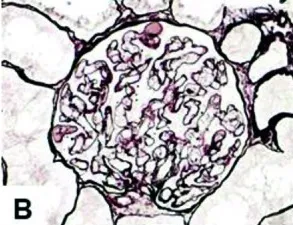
Light microscopy of initial renal biopsy specimens shows thickening of the glomerular capillary walls, thrombus-like structures within the glomerular capillary lumina, and a double-contour appearance along the glomerular capillary walls. Periodic acid-methenamine-silver stain x 400).
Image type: pathology (methenamine_silver)